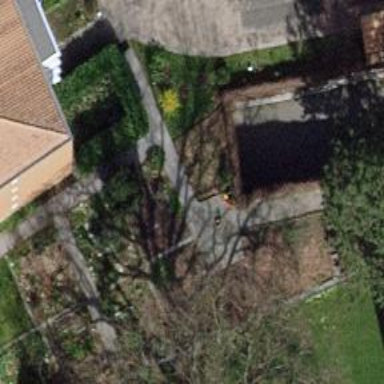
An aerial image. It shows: Driveway tunnel.